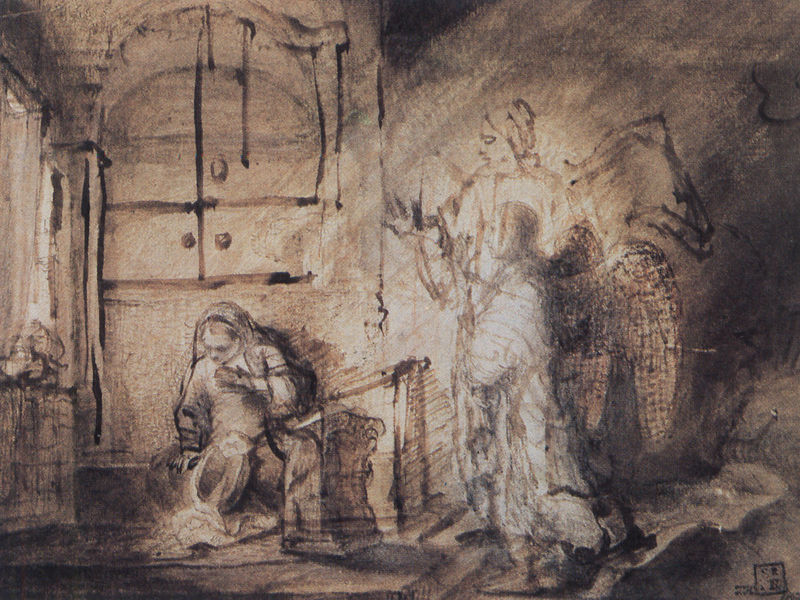
Titel: Die Verkündigung an Maria
Künstler: Constantijn van Renesse
Institution: Berlin, Staatliche Museen, Kupferstichkabinett
Schlagwörter: menschen, sitzen, braun, fenster, frau, grau, licht, raum, schwarz, skizze, zeichnung, zimmer, rembrandt, stehen, vorhang, kind, pferd, engel, schrank, stufen, nische, tusche, kauernd, radierung, beten, entwurf, pult, anbetung, demut, fluegel, betpult